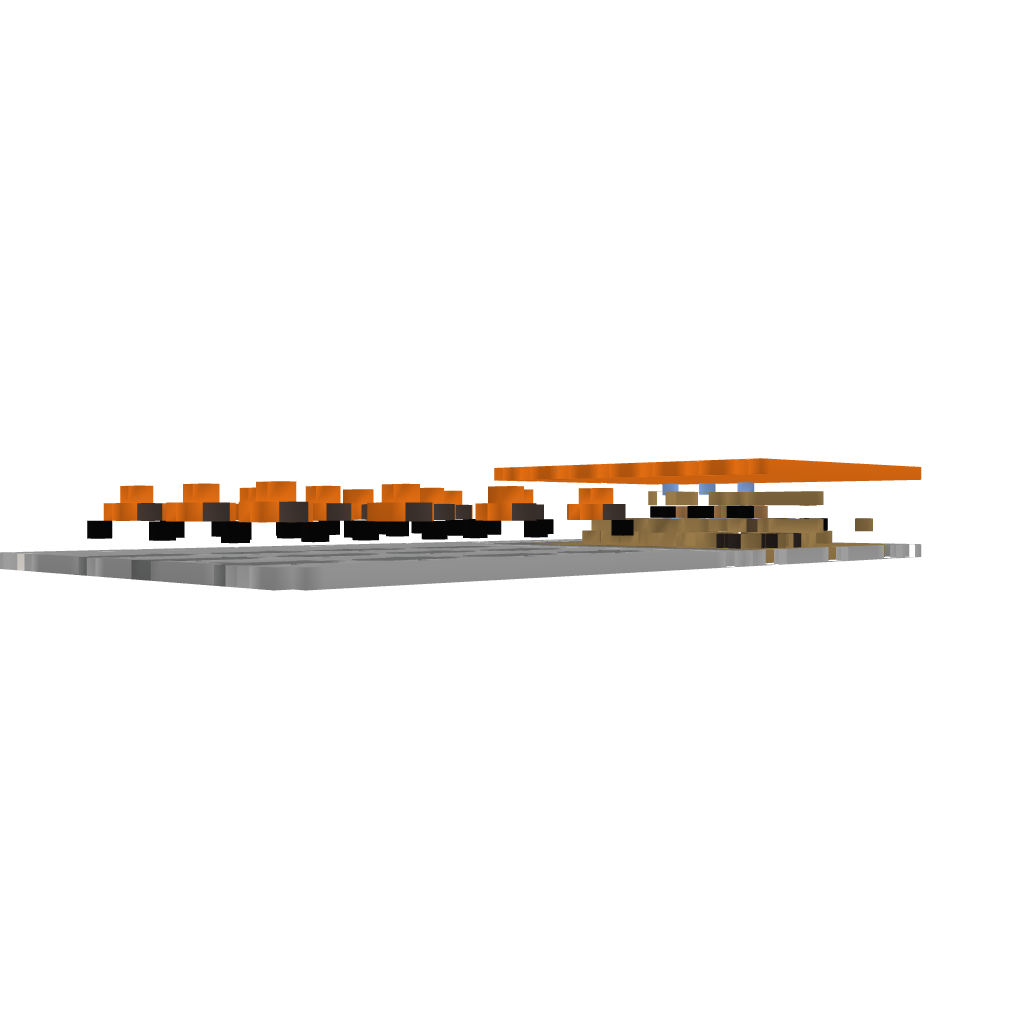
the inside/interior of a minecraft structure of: GasStation